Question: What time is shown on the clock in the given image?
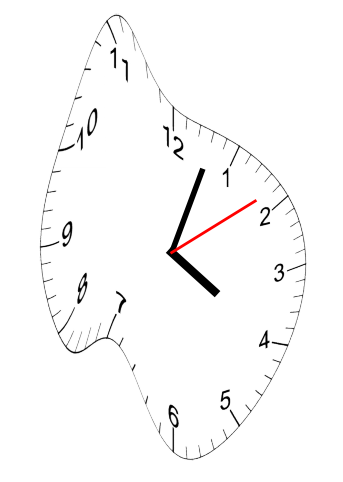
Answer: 04:03:09